Interaction volume radius: 5 \u00c5
Interaction volume height: 35 \u00c5
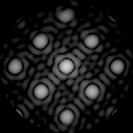
Disorder parameter: 0.04928